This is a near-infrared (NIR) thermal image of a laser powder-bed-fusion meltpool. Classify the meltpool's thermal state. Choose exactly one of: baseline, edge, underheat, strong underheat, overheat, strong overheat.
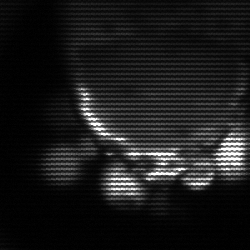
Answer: baseline